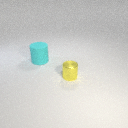
small yellow metal cylinder to the right of large cyan rubber cylinder